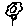
Label: flower